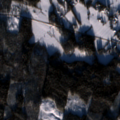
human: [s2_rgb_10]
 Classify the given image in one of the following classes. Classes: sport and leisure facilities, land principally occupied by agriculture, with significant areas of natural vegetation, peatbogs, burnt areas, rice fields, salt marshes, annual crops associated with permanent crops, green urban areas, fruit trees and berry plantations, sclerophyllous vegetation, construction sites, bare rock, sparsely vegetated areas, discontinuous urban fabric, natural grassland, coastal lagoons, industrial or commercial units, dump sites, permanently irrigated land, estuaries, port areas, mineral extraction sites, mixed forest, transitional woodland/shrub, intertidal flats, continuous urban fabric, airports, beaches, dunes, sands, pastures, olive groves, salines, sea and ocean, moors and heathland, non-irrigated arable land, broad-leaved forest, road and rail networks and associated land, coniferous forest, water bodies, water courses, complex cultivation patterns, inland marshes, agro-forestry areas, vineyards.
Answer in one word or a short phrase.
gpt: land principally occupied by agriculture, with significant areas of natural vegetation, mixed forest